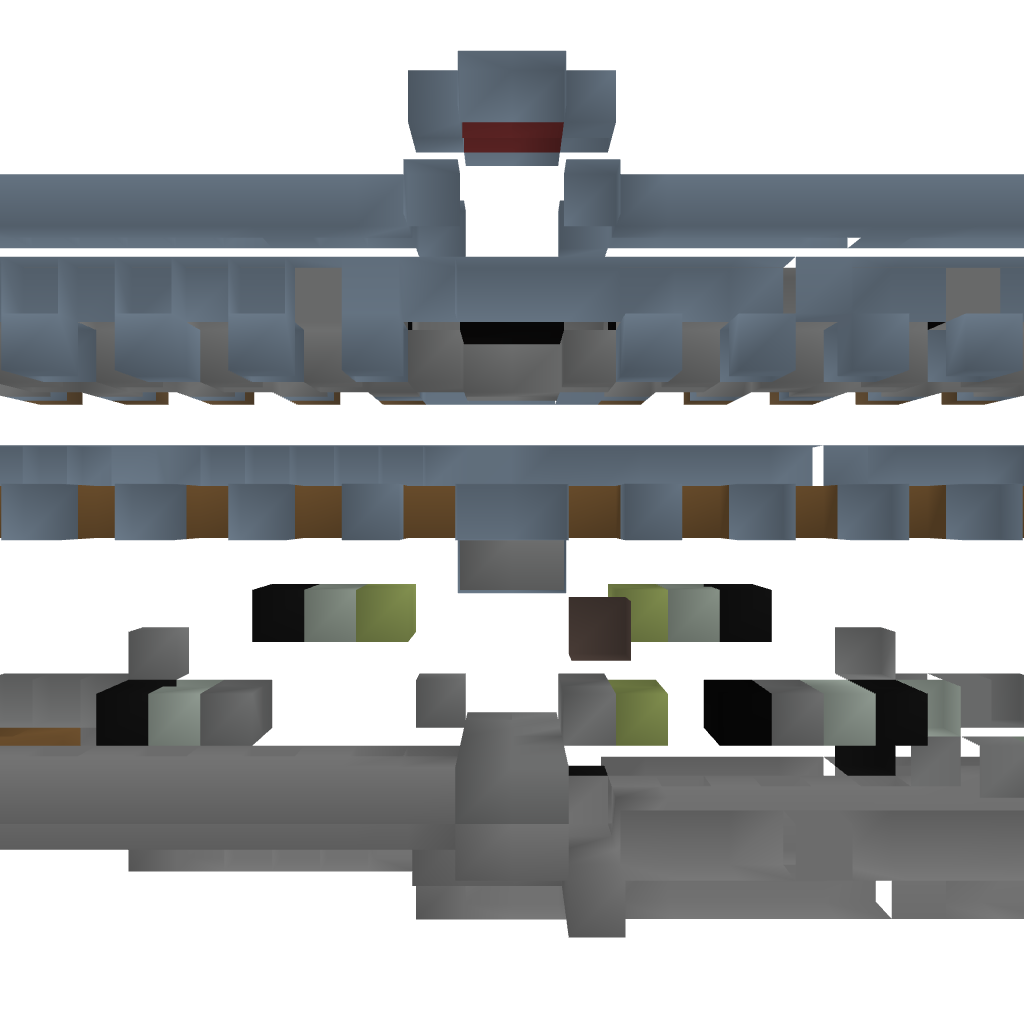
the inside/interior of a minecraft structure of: Castle Module - Entrance (button)